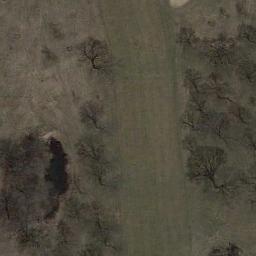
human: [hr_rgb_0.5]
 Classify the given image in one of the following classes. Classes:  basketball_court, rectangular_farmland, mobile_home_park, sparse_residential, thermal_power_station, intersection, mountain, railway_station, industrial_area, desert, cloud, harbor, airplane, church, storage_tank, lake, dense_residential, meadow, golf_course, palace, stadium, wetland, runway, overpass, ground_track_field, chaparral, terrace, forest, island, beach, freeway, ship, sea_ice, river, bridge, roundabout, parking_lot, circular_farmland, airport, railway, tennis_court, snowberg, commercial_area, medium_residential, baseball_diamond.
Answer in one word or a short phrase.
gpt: golf_course